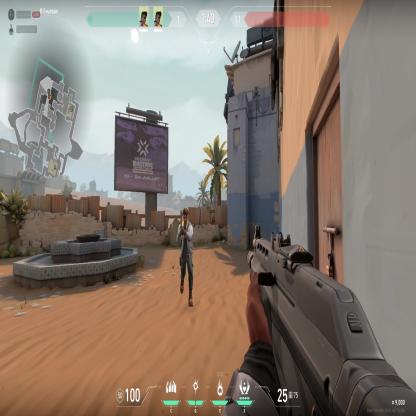
Label: teammate